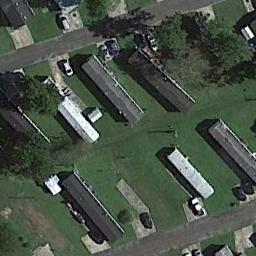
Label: mobile_home_park